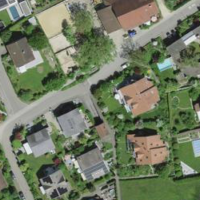
EUNIS habitat code: 54
Species observed at this site:
Cotinus coggygria